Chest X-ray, AP view. Patient: 62 years old, sex M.
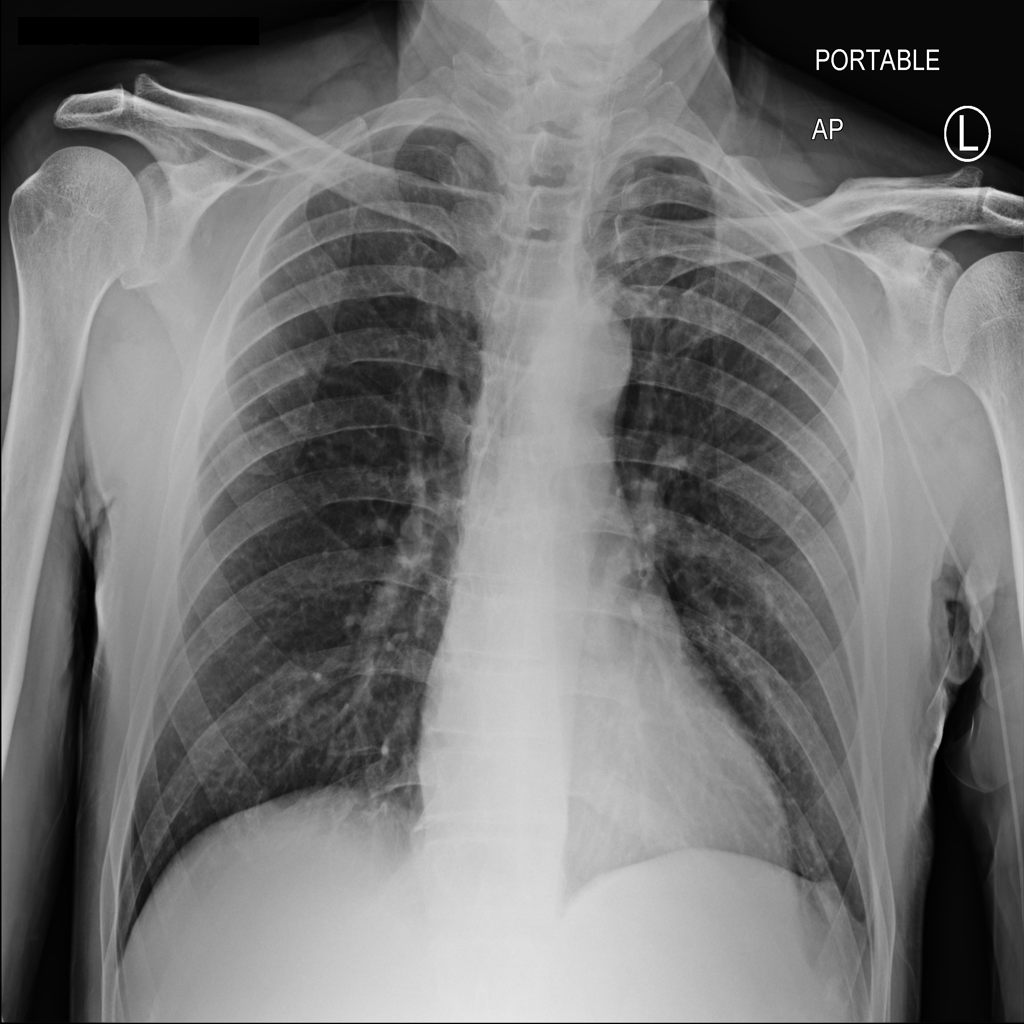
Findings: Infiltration